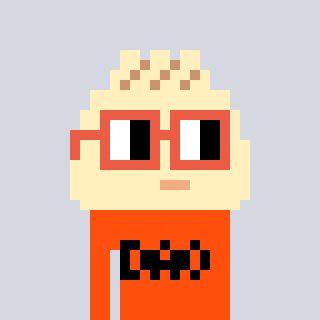
a pixel art character with square orange glasses, a porkbao-shaped head and a orange-colored body on a cool background